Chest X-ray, PA view. Patient: 60 years old, sex M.
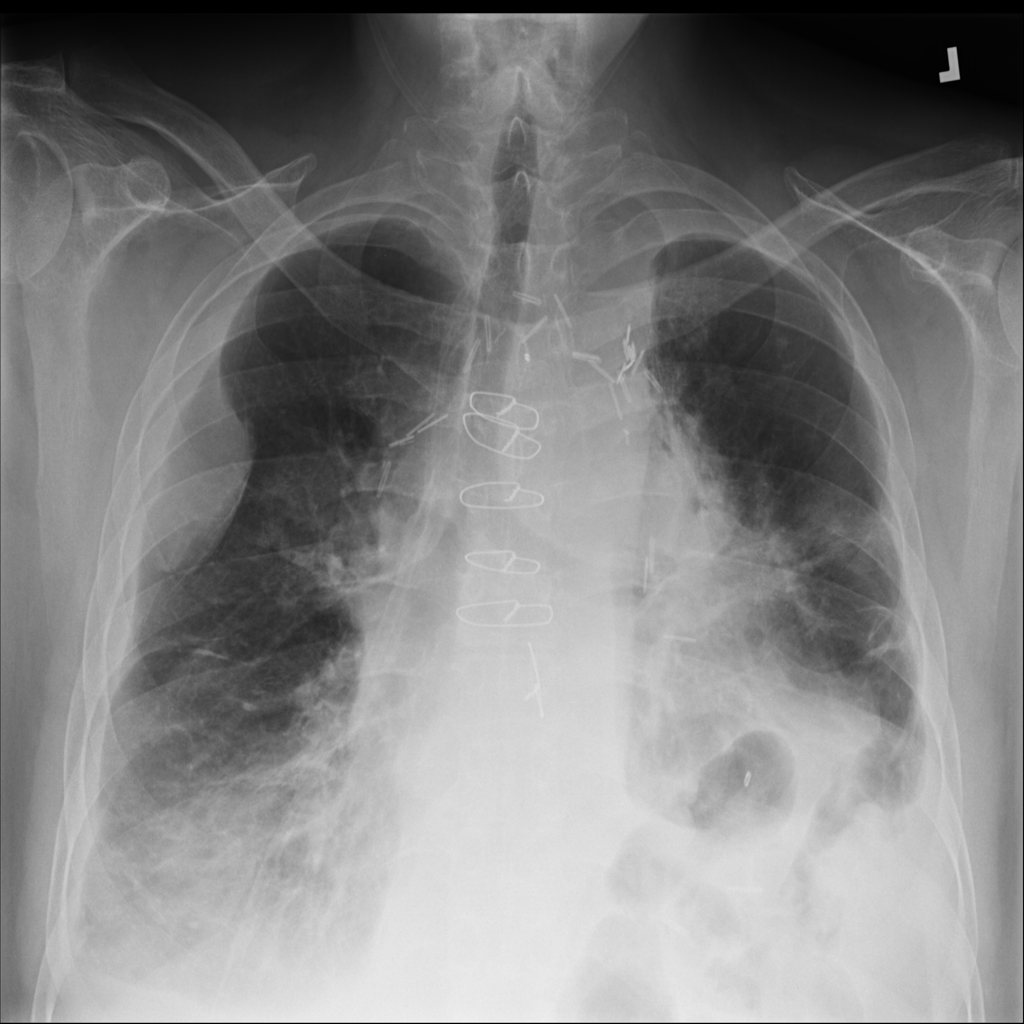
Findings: Mass